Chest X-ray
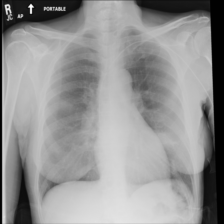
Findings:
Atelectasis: negative
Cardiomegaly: negative
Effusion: negative
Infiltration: negative
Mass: positive
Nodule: negative
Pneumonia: negative
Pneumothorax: negative
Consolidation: negative
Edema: negative
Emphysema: negative
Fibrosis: negative
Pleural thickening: negative
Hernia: negative